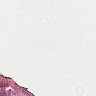
Metastatic tissue present: no